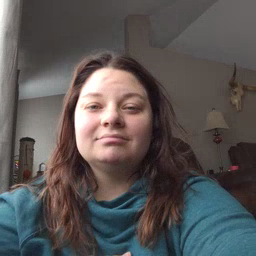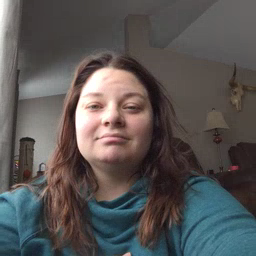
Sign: happy